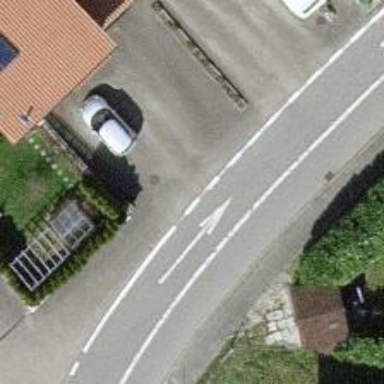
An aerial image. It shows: Secondary road.